Question: PyCharm (4.0.6) complains when I do a comparison to an empty list using the '==' operator, but it doesn't when I use the 'is' operator:

I guess this is something related to PEP 8, but the problem is that when I use the 'is' operator, as PyCharm suggests, I have a false negative. Here is a simple example in iPython shell to show that in this case the '==' operator seems more appropriate, since the 'is' operator returns a false negative:
'''
In[2]: actions = []
In[3]: actions == []
Out[3]: True
In[4]: actions is []
Out[4]: False
'''
Could someone please explain why PyCharm complains about the '==' operator when comparing to an empty lists? Am I doing something wrong according to PEP 8?
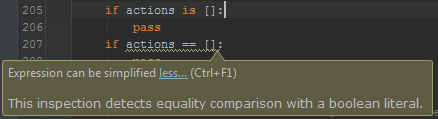
Answer: Quoting <URL> section,
> For sequences, (strings, lists, tuples), use the fact that empty sequences are false.'''
Yes: if not seq:
if seq:
No: if len(seq)
if not len(seq)
'''
Since empty sequences are Falsy in Python,
'''
>>> bool([])
False
>>> bool(())
False
'''
you can simply use 'if not' as mentioned in the PEP-8.
You should never use 'is' to compare if two values are equal, because 'is' operator checks if two objects are one and the same, but '==' checks if two objects are equal.
---
I dug in to the source code to figure out what is happening. When we do 'a == []',
'''
>>> dis(compile('if a == []: pass', "string", "exec"))
1 0 LOAD_NAME 0 (a)
3 BUILD_LIST 0
6 COMPARE_OP 2 (==)
9 POP_JUMP_IF_FALSE 15
12 JUMP_FORWARD 0 (to 15)
>> 15 LOAD_CONST 0 (None)
18 RETURN_VALUE
'''
we are constructing a new list and it would be a very costly operation, just for comparison. On the other hand
'''
>>> dis(compile('if not a: pass', "string", "exec"))
1 0 LOAD_NAME 0 (a)
3 POP_JUMP_IF_TRUE 9
6 JUMP_FORWARD 0 (to 9)
>> 9 LOAD_CONST 0 (None)
12 RETURN_VALUE
'''
we are trying to see if the current sequence could be Truthy. This internally checks if the length of the sequence is zero (which is just a simple lookup, as the length of the list is maintained in a variable). If the length is zero, then 'if not actions:' will be Truthy. Here we don't construct a new list, but we are just checking the length implicitly, instead of explicitly doing
'''
if len(actions) == 0:
'''
So, I am guessing that Python Gurus are suggesting 'if not seq' because there could be performance advantage as well.